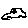
Label: car